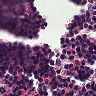
Metastatic tissue present: no